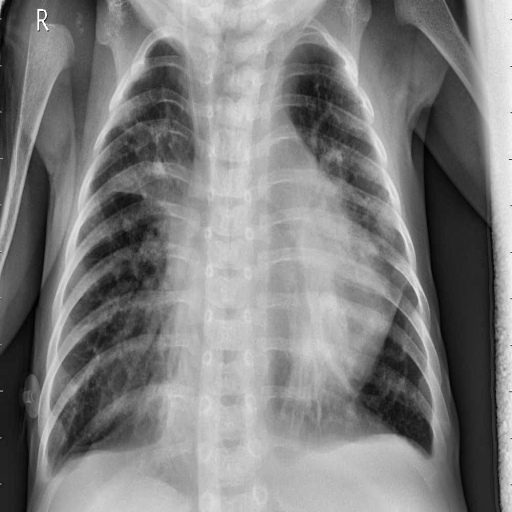
Finding: PNEUMONIA